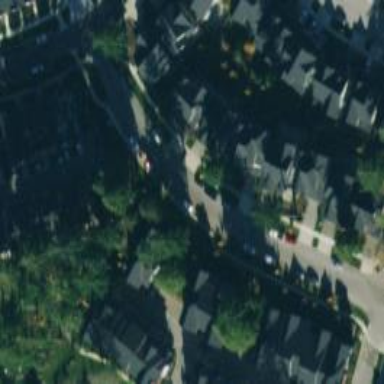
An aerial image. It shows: Residential road with asphalt surface and separate sidewalk.